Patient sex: M
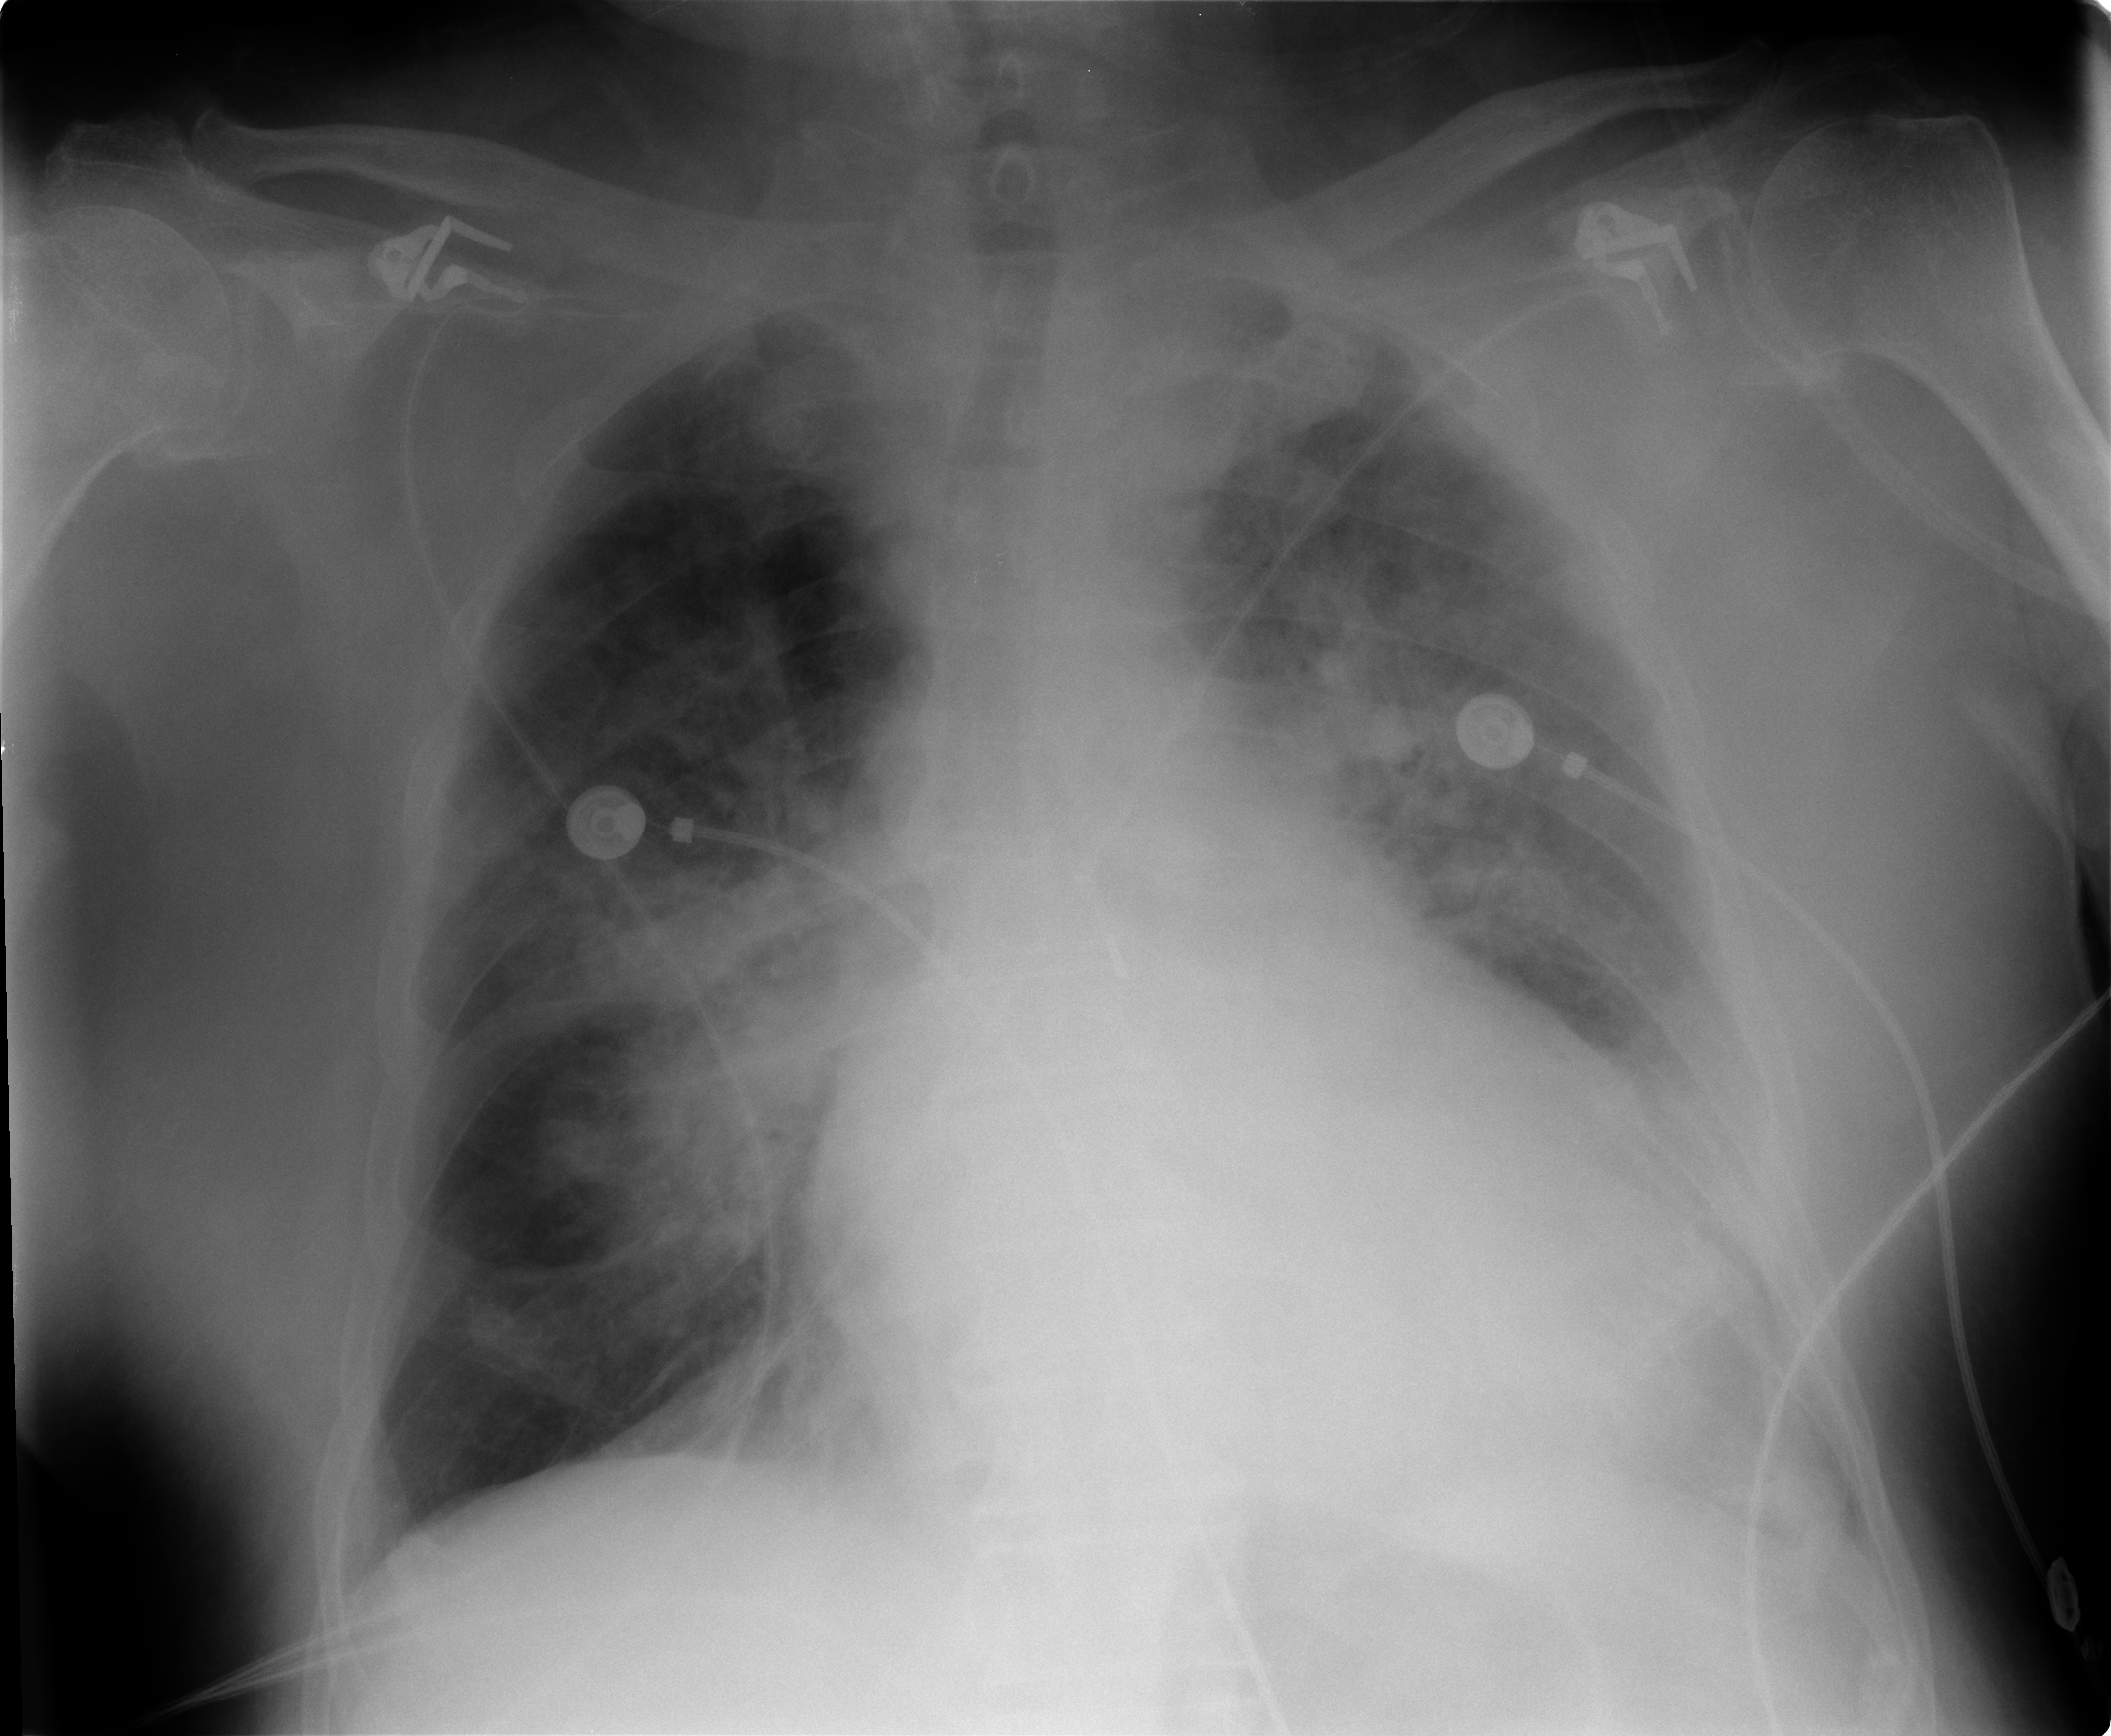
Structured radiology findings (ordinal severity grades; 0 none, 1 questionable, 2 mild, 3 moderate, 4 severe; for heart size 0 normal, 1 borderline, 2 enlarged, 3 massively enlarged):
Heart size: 2
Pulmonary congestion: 2
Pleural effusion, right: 0
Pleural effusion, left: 1
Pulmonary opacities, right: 2
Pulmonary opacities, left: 2
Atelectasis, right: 3
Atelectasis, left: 3